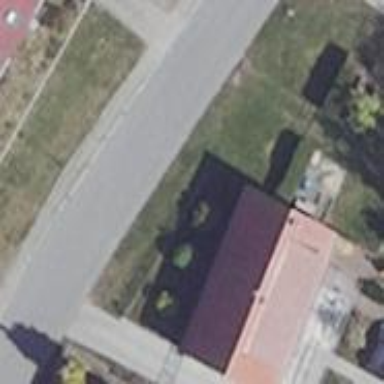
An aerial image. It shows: House with gabled roof oriented along the building.